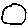
Label: circle